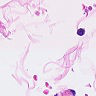
Metastatic tissue present: no